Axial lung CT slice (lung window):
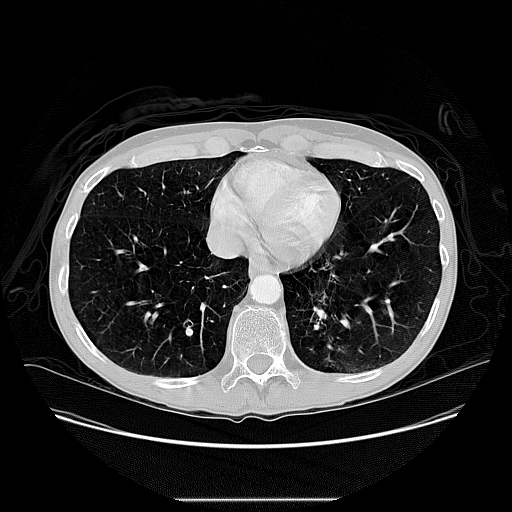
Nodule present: no